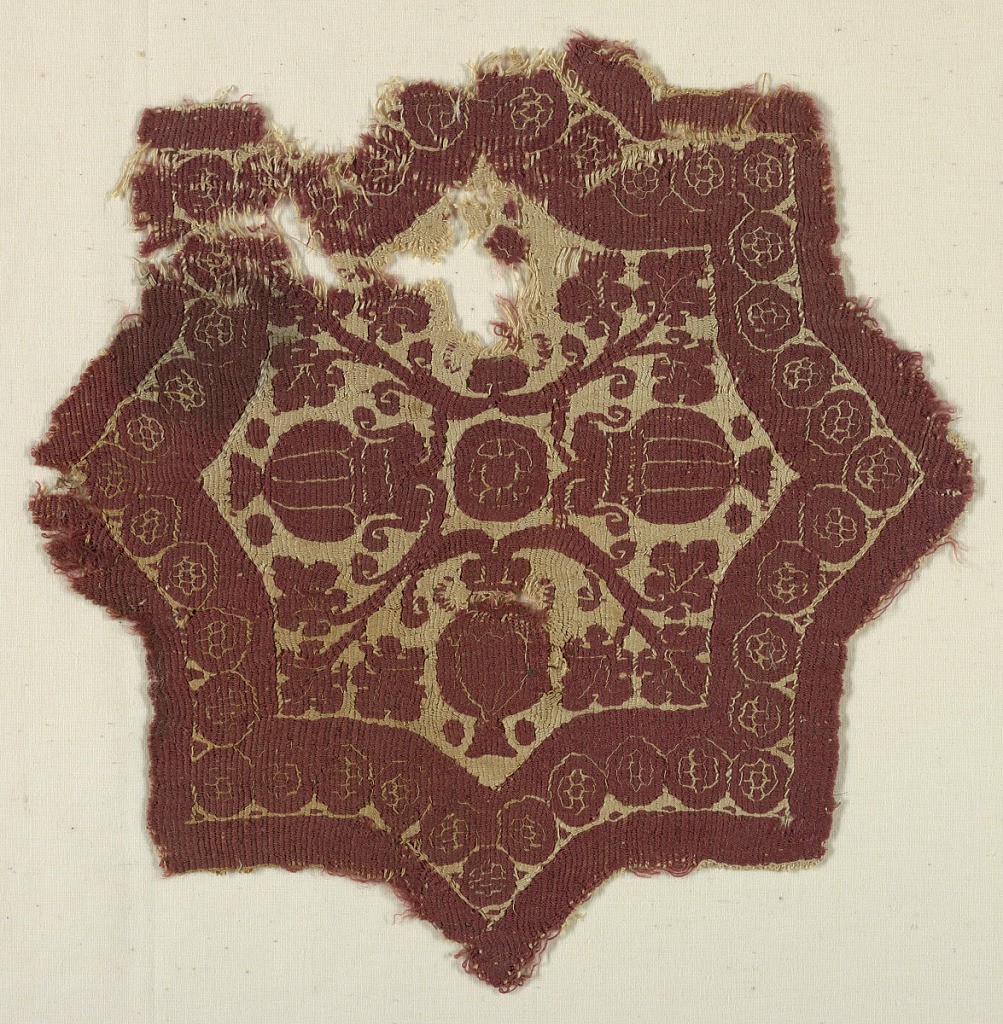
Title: Medallion
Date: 3rd–4th century
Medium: Warp: S-spun linen. Weft; S-spun linen, S-spun wool. Technique; slit tapestry with supplementary wrapping
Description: Eight-pointed star containing jar and vine turned four different ways.